Question: I have a binary image in matlab and i have a centroid of an area (see the * in the picture) which was previously calculated. Now based on this centroid x and y, i would like to get to get the surface (m2) of the circle the centroid is in. But i don't know how to select an area which is very similar to the rest of the circles and i only know the centroid of the one i want. Any suggestions ? Thx in advance .

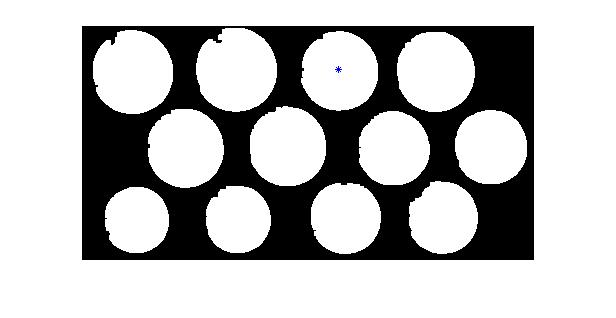
Answer: This is very easy with . While I don't know how you can access the matlab implementation, you should use a black image as a single white pixel at your centroid position as the marker image, and your shown binary image as the mask image, and the resolut of a morphological reconstruction by dilation will be an image just showing the selected circle in white. Count white pixels and you are done.